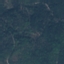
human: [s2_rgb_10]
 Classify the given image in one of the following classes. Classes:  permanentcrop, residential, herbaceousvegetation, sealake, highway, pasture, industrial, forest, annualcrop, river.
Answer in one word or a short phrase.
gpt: Forest